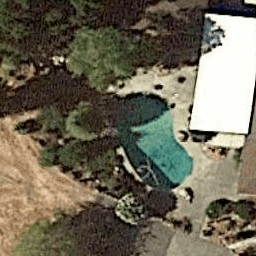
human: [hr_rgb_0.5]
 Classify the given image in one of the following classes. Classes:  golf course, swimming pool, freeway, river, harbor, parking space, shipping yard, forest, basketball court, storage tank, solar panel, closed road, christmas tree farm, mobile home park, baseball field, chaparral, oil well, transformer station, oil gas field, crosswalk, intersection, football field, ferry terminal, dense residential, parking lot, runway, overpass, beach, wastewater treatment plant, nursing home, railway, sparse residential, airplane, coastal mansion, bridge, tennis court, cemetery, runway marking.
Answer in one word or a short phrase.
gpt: swimming pool